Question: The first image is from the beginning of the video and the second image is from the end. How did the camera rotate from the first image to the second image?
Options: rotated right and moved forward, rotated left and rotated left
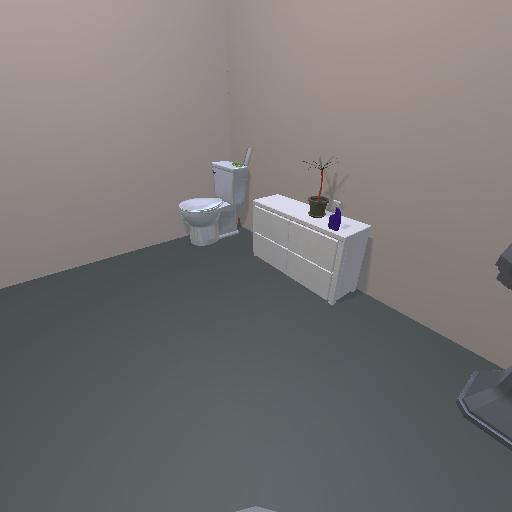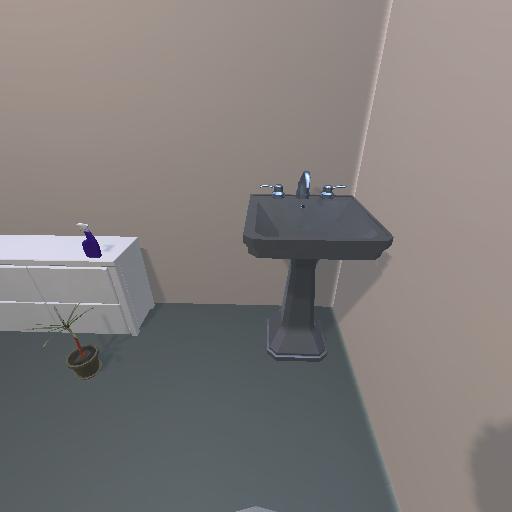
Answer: rotated right and moved forward